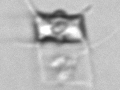
Label: Chaetoceros_didymus